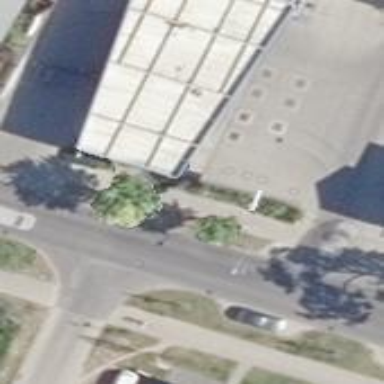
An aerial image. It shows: View of roof of building.